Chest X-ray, AP view. Patient: 48 years old, sex M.
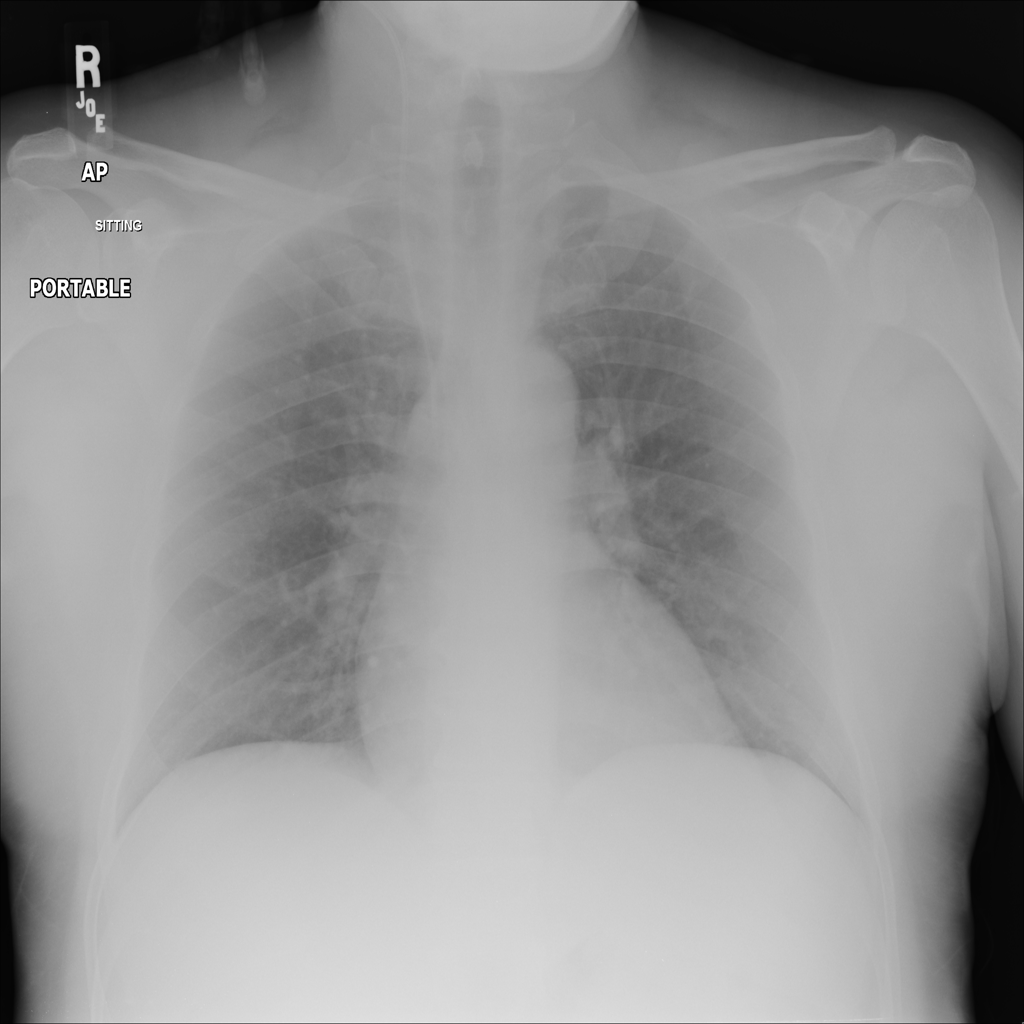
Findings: No Finding